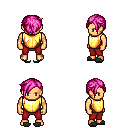
a pixel art fantasy rpg character, male body template, human, tanned skin, gold chest armor, red pants, pink pixie cut hairstyle, gray slippers, four views (front, back, left, right), 2x2 character sprite sheet, small pixel art, hard edges, no anti-aliasing